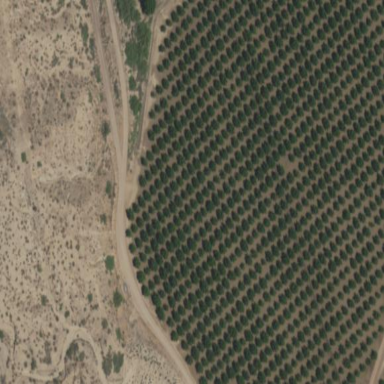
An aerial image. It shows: Orchard.